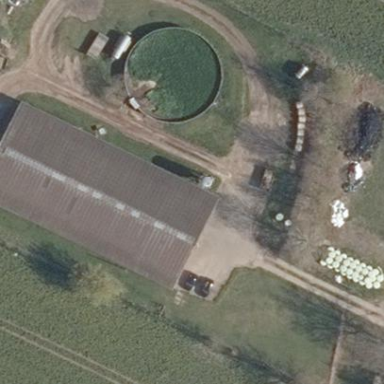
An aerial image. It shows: Farmyard area.